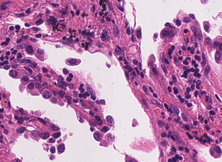
Tumor epithelial tissue: yes
Tumor-associated stroma tissue: yes
Normal tissue: no